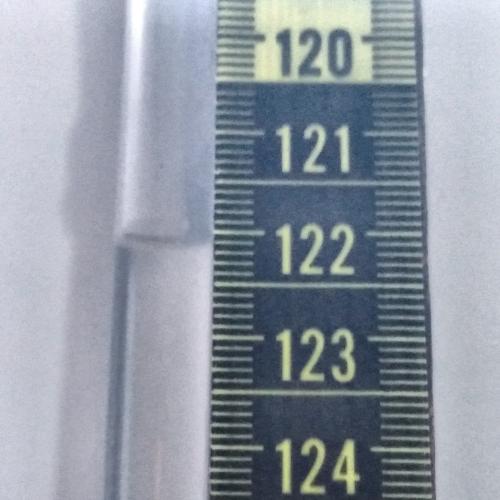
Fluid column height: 122.1 cm